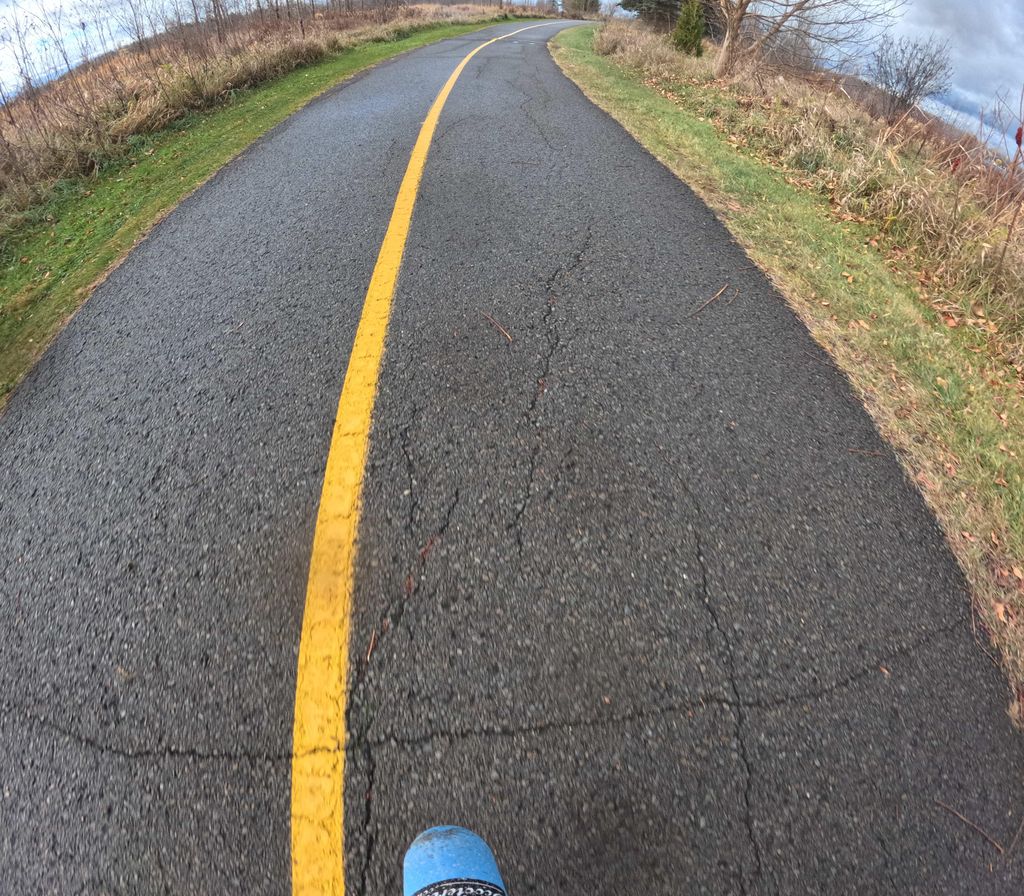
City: ottawa-gatineau